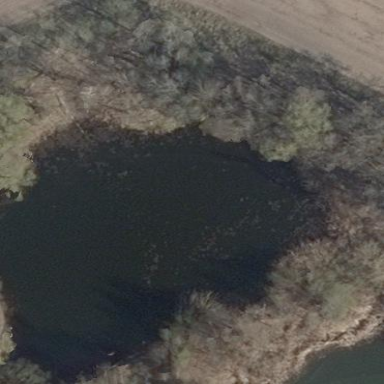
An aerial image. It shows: Serene pond surrounded by nature.